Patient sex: M
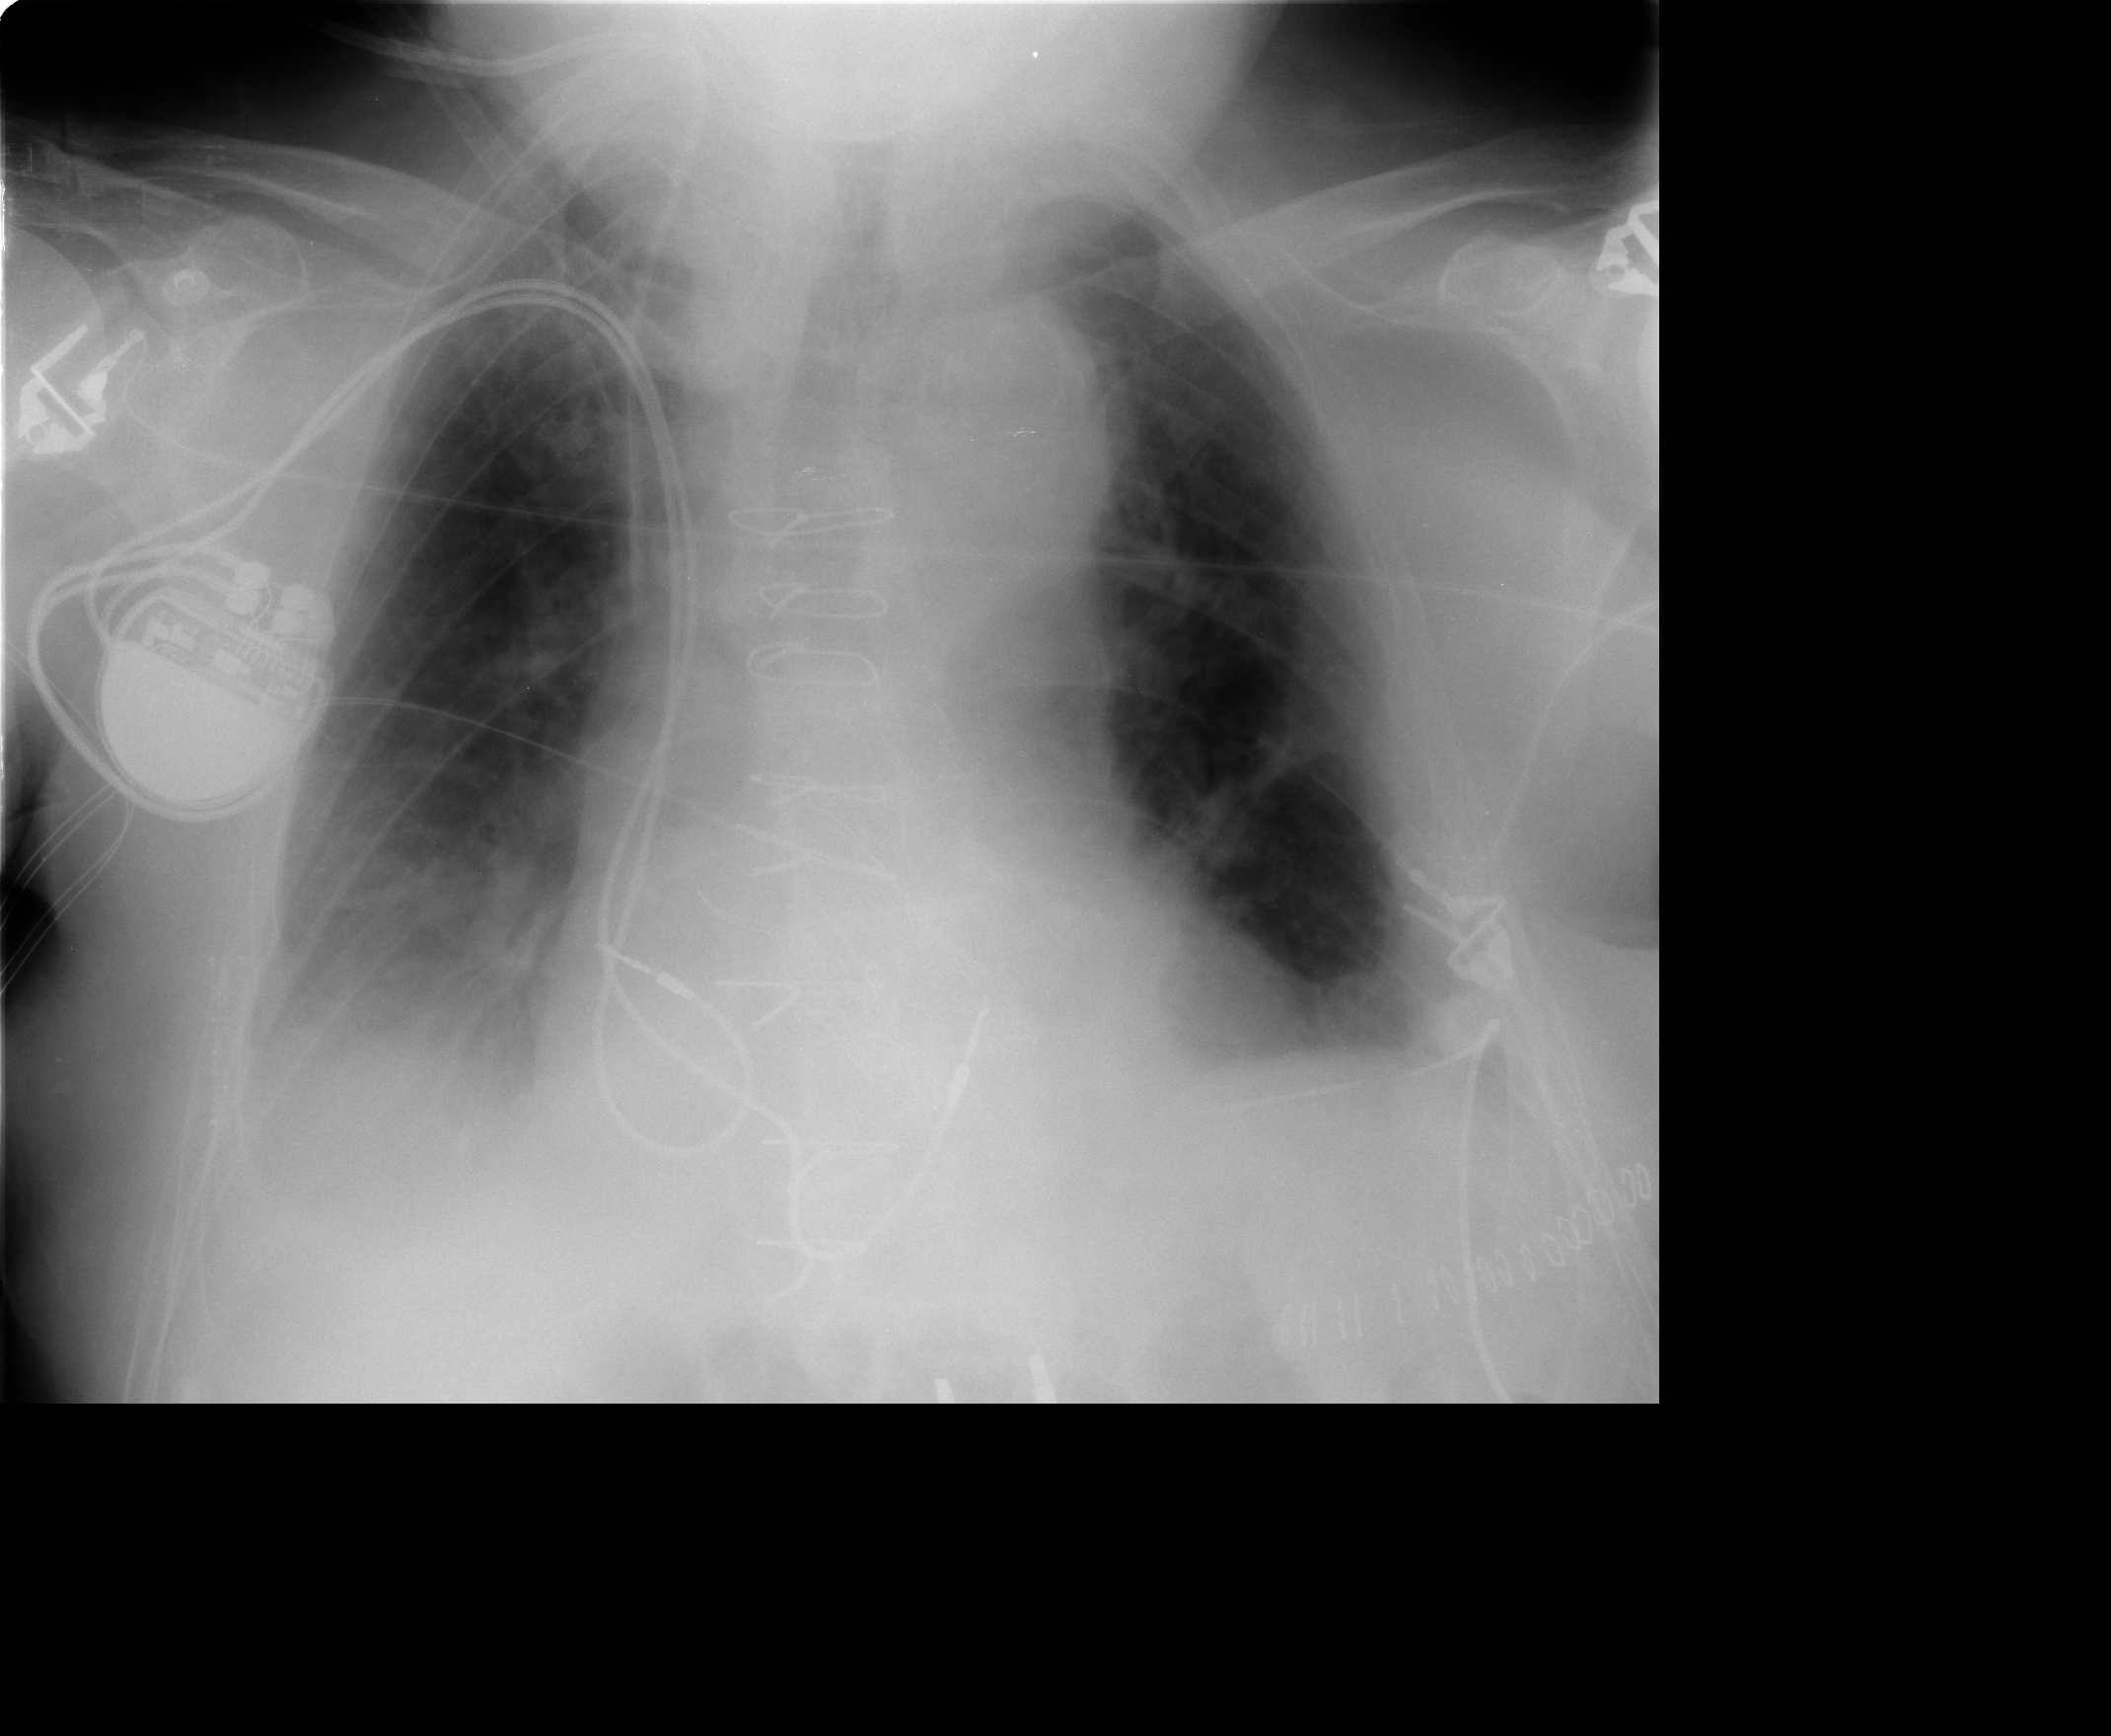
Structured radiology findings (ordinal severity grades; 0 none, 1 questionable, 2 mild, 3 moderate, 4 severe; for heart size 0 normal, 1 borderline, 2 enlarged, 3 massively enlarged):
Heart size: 1
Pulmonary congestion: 2
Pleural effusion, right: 3
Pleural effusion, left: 2
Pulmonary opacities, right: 2
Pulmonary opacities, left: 2
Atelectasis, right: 2
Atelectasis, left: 2